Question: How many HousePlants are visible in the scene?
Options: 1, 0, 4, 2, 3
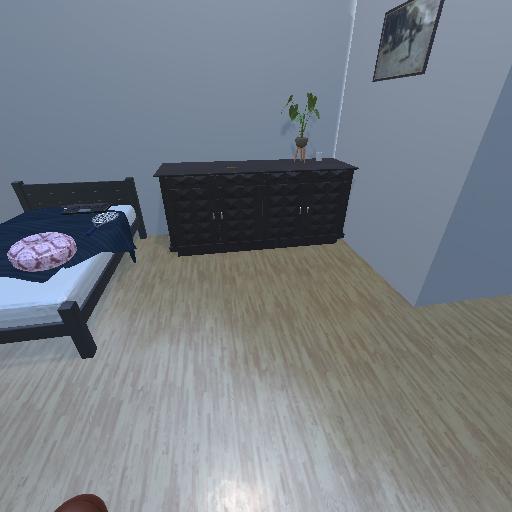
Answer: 1